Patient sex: M
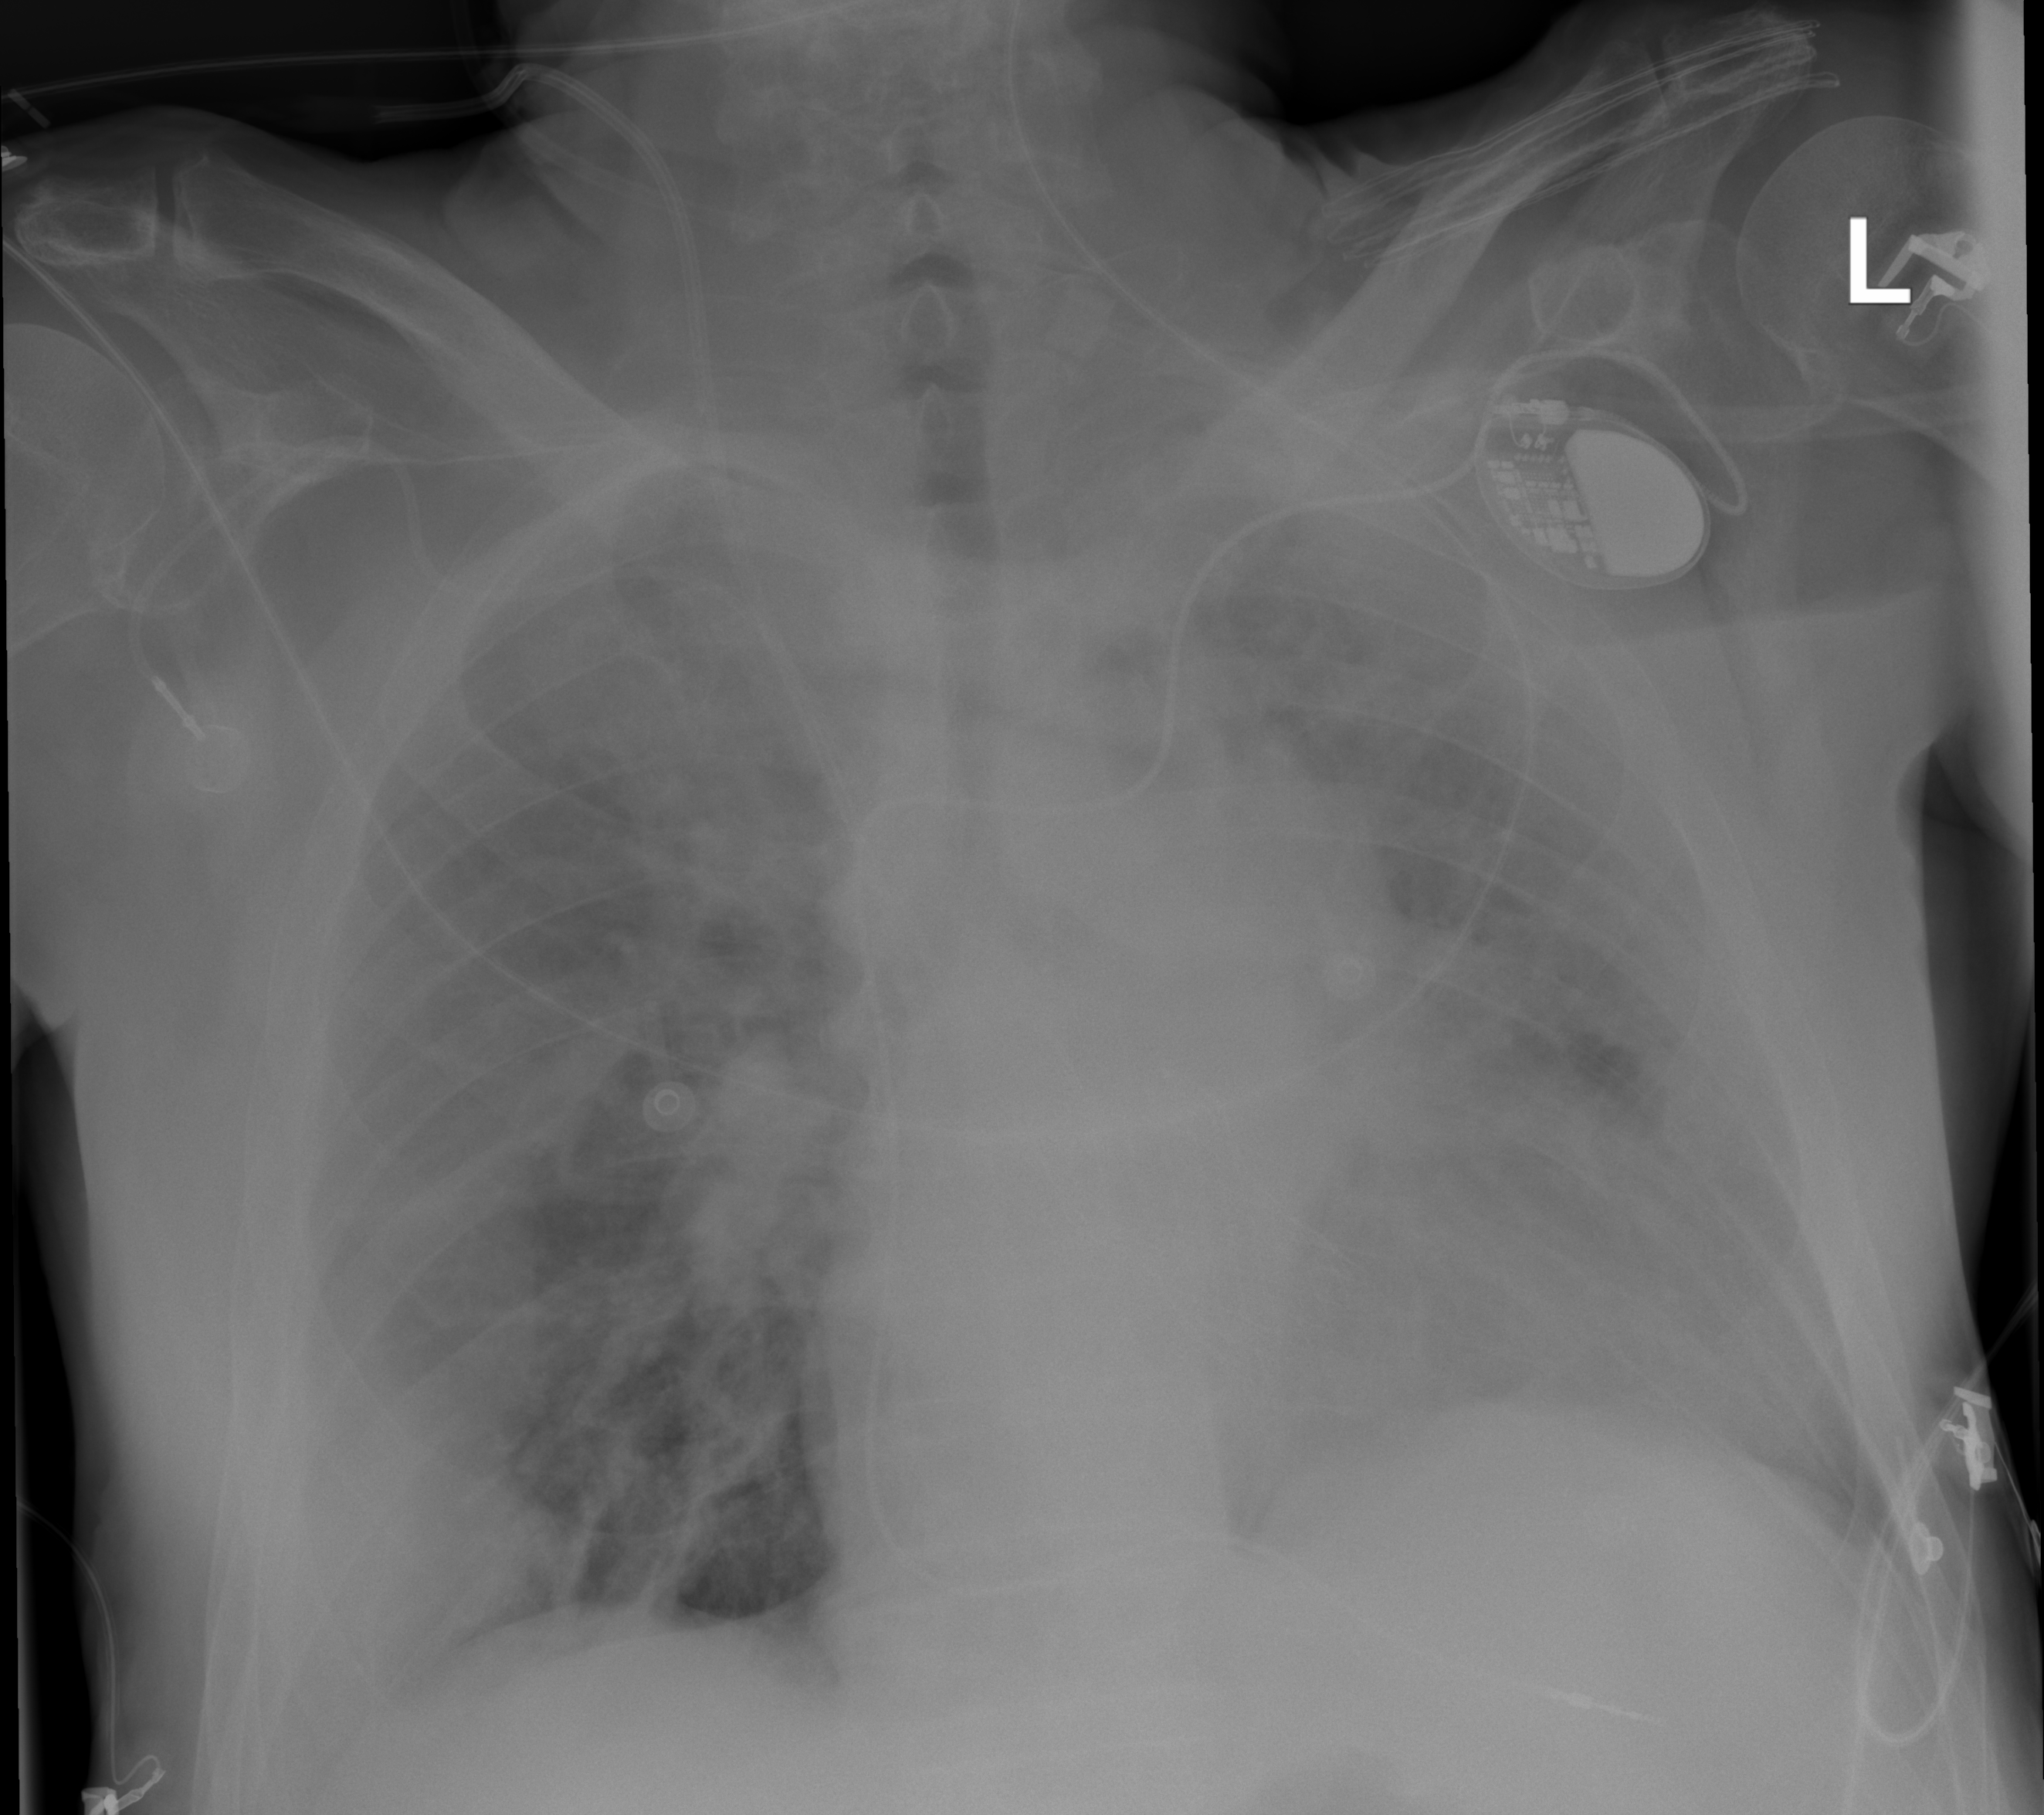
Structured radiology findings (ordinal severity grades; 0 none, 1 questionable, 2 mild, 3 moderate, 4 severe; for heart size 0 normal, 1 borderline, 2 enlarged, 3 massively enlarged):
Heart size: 2
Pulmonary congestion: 2
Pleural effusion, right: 3
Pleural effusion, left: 3
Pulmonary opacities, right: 2
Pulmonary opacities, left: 2
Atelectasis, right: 2
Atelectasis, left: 0